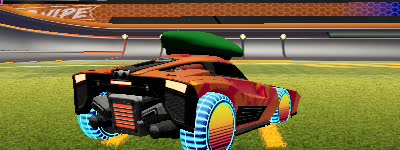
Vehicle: breakout